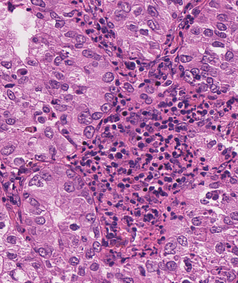
Tumor epithelial tissue: yes
Tumor-associated stroma tissue: yes
Normal tissue: no